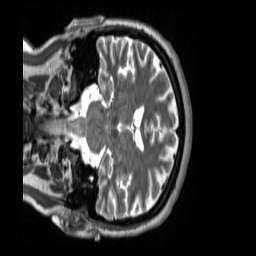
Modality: T2w
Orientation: coronal
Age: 32
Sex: male
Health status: ill
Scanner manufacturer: siemens
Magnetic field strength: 3 T
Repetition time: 2.8 s
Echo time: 0.326 s